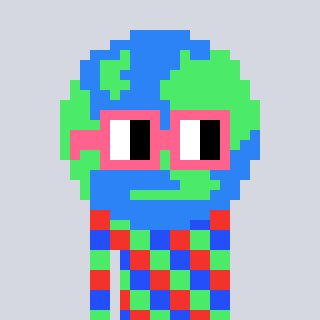
a pixel art character with square pink glasses, a earth-shaped head and a peachy-colored body on a cool background